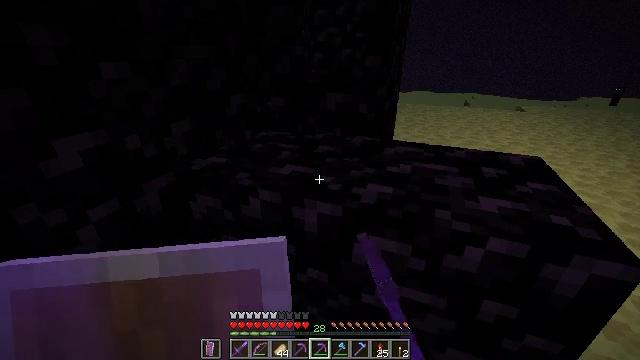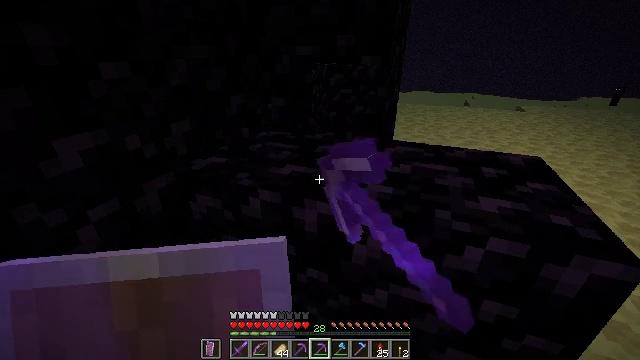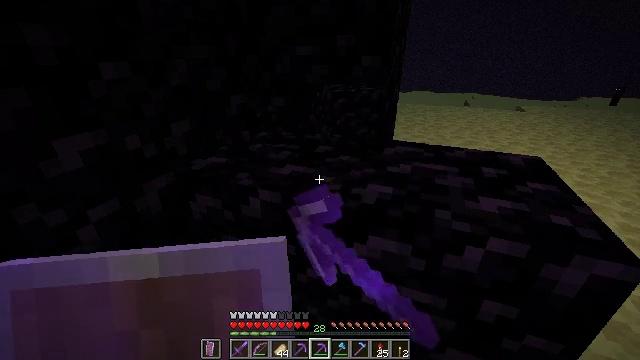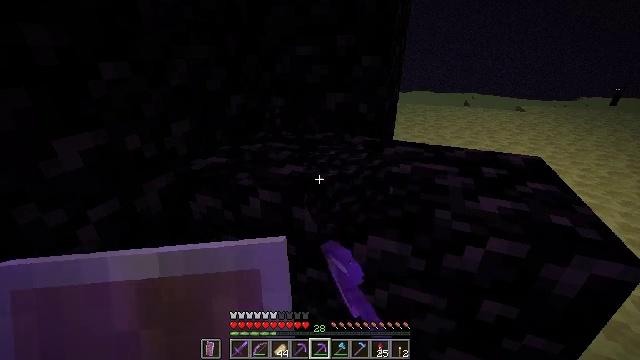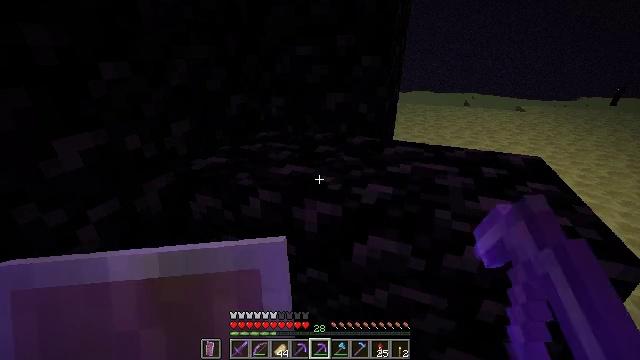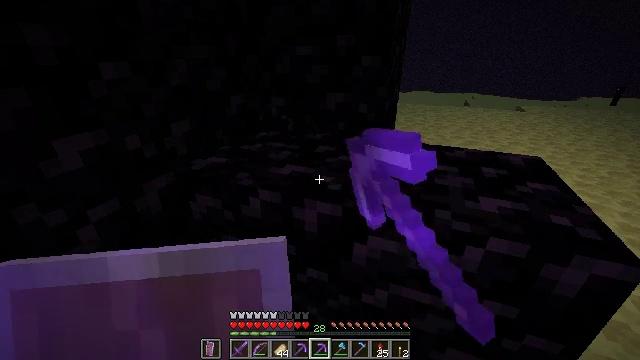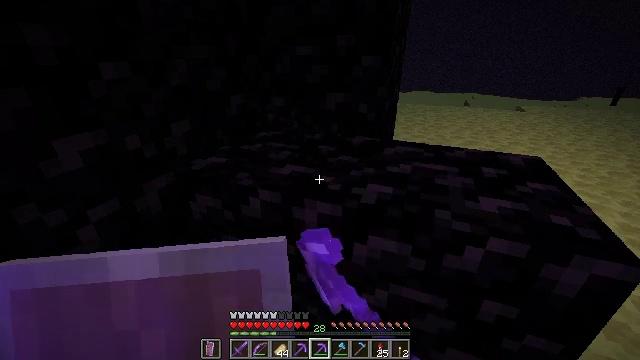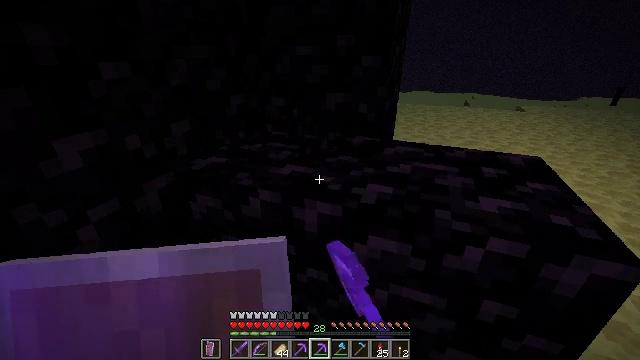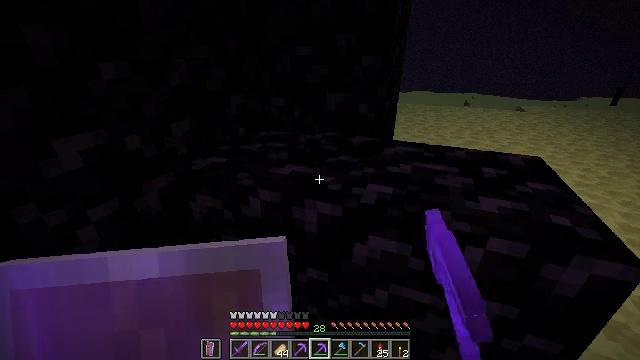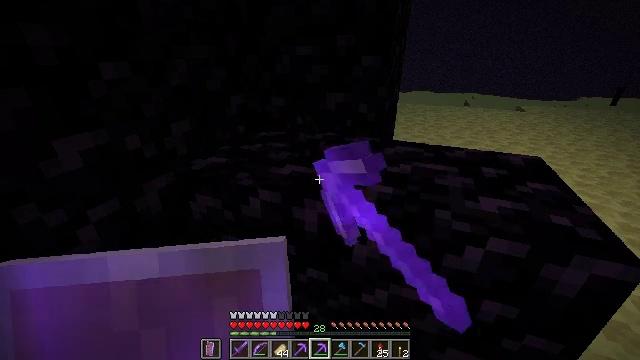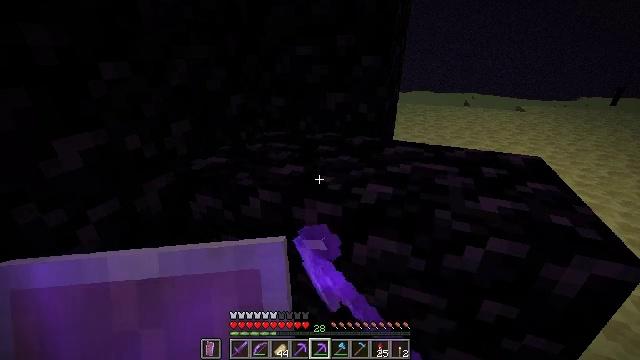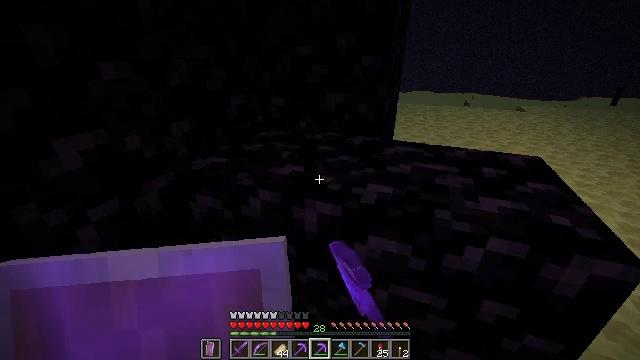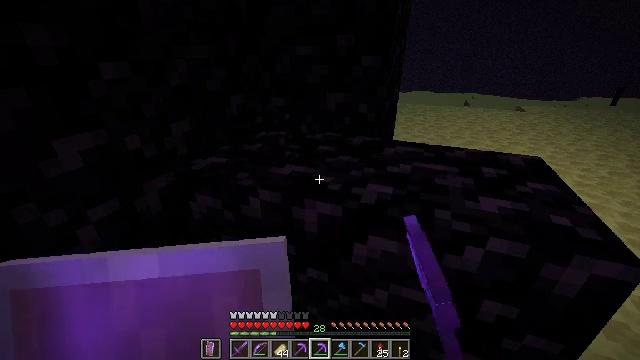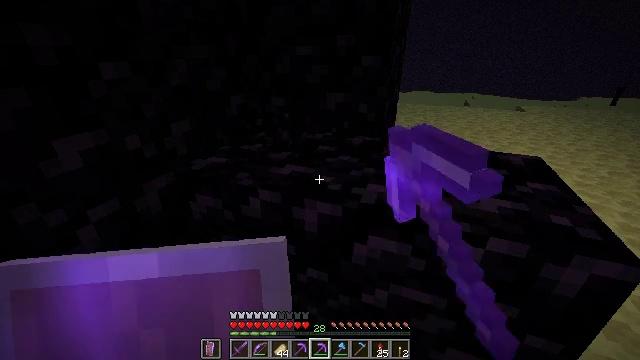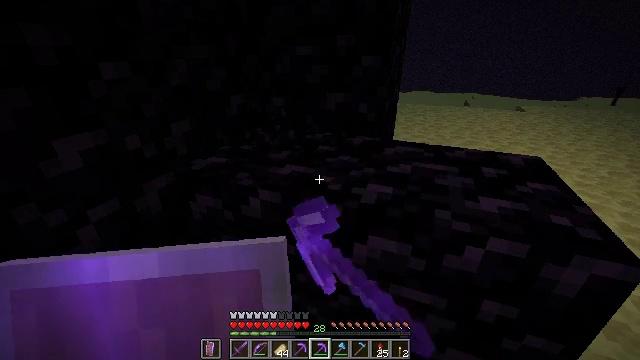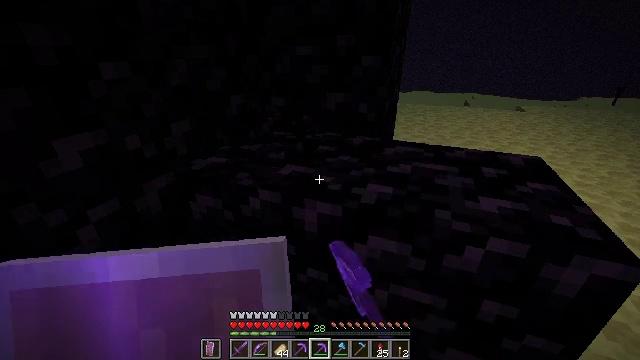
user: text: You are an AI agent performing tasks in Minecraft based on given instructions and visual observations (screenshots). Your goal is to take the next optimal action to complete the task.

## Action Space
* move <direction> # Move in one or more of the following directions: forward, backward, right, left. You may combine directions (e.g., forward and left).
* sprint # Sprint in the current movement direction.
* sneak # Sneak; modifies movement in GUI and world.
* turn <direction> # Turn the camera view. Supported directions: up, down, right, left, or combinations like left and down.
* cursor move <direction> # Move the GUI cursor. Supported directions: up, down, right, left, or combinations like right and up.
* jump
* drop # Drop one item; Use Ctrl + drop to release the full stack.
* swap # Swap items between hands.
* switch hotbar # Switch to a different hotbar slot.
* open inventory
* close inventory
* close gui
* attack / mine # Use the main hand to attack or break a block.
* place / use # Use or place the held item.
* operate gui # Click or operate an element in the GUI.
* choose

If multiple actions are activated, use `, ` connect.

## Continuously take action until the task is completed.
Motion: motion action
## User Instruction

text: Mine the tough obsidian.
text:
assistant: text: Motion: attack / mine
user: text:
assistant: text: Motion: attack / mine
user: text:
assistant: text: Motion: attack / mine
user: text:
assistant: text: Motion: attack / mine
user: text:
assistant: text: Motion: attack / mine
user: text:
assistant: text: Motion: attack / mine
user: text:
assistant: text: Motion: attack / mine
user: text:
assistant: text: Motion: attack / mine
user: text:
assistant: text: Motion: attack / mine
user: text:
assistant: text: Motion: attack / mine
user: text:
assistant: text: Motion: attack / mine
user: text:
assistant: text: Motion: attack / mine
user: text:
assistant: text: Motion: attack / mine
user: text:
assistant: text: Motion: attack / mine
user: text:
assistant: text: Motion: attack / mine
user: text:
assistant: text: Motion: attack / mine
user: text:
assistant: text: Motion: attack / mine
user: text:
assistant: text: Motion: attack / mine
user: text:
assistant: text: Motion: attack / mine
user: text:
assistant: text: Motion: attack / mine
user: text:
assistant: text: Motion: attack / mine
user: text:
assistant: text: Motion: attack / mine
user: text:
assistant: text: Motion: attack / mine
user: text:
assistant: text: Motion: attack / mine
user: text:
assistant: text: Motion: attack / mine
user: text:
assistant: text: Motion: attack / mine
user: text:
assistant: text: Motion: attack / mine
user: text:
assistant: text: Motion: attack / mine
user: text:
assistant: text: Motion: attack / mine
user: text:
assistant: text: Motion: attack / mine